Question: After two years coding in CSS, I've decided to tackle my next project using Bootstrap 3. Most everything is going smoothly except for my nav bar, whose design isn't that usual (please see below). I'm having difficulty making it responsive.
When it's a mobile phone, I want to display the logo small at the left and the burger icon to the right. Then I want the red box with the tagline below it. But I can't seem to get it to collapse like that.
Here's my basic code. I have left off my efforts to make it responsive since those have failed and would only confuse people.
Can anyone think up a solution? Thanks!
'''
<div class="bluenavbar">
<div class="container">
<img class="logo img-response" src="images/logo.png">
<ul class="nav navbar-nav" role="tablist">
<li class="active"><a href="#">Home</a></li>
<li><a href="#">About</a></li>
<li><a href="#">Issues</a></li>
<li><a href="#">Editorial</a></li>
<li><a href="#">Sponsors</a></li>
<li><a href="#">Contact</a></li>
</ul>
</div>
</div>
<div class="redbar">
<div class="col-md-6">
<p class="tagline">this is the tagline. this is the tagline. this is the tagline. this is the tagline. this is the tagline. this is the tagline.</p>
</div>
</div>
'''
--
'''
.bluenavbar {
height: 50px;
background-color: #23408f;
color: white;
}
.logo {
float: left;
}
.navbar-nav {
float: right;
}
.redbar {
background-color: #ff0000;
height: 50px;
margin-top: 20px;
color: white;
}
.tagline {
margin-left: 60px;
text-align: center;
margin-top: 5px;
}
'''

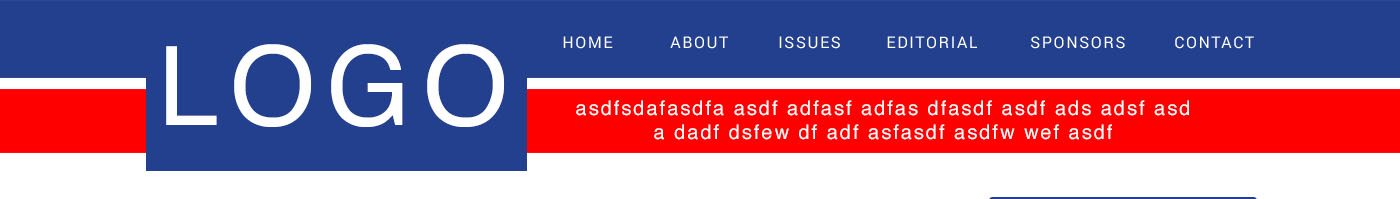
Answer: Try not to make it more complicate than it needs to be. Start with the standard mark up and add the Bootstrap classes to make it as close as you can to your design. Then layer in your customizations.
# DEMO
'''
<nav class="navbar navbar-blue navbar-fixed-top" role="navigation">
<div class="container">
<div class="navbar-header">
<button type="button" class="navbar-toggle collapsed" data-toggle="collapse" data-target="#main-nav">
<span class="sr-only">Toggle navigation</span>
<span class="icon-bar"></span>
<span class="icon-bar"></span>
<span class="icon-bar"></span>
</button>
<img class="logo img-response" src="http://placehold.it/225x150/000099/fff&text=LOGO" />
</div>
<div class="collapse navbar-collapse" id="main-nav">
<ul class="nav navbar-nav navbar-right">
<li class="active"><a href="#">Home</a></li>
<li><a href="#">About</a></li>
<li><a href="#">Issues</a></li>
<li><a href="#">Editorial</a></li>
<li><a href="#">Sponsors</a></li>
<li><a href="#">Contact</a></li>
</ul>
</div><!-- /.navbar-collapse -->
</div><!-- /.container-fluid -->
</nav>
'''
'''
body {
padding-top: 60px;
}
.navbar-blue {
background-color: #000099;
border-color: #000066;
}
.navbar-blue>.container {
position: relative;
}
.logo {
position: absolute;
top: 0;
left: 15px;
height: 50px;
}
.navbar-toggle {
padding: 10px;
margin-top: 0;
margin-bottom: 0;
}
.navbar-blue .navbar-toggle {
border-color: transparent;
color: #fff;
}
.navbar-blue .navbar-nav>li>a {
color: #fff;
}
.nav>li>a:hover, .nav>li>a:focus {
background-color: #000066;
}
.navbar-blue .icon-bar {
background-color: #fff;
height: 4px;
}
.redbar {
background-color: #ff0000;
color: #fff;
height: 50px;
padding: 0 15px;
margin-bottom: 15px;
}
.redbar>p {
text-align: center;
}
@media (min-width: 768px) {
.logo {
height: auto; /*or whatever height you want it*/
}
.redbar {
margin-bottom: 75px;
}
.redbar>p {
max-width: 500px;
}
}
'''
So here I used a pretty basic navbar that I cut and pasted from the doc. Then I added the '.navbar-fixed-top' class to make it stick to the top of the viewport. As described in the doc, I added some padding to the top of the body to adjust for using the navbar-fixed-top class. I then removed the extraneous links that were in the example and substituted your links in the ul that had the '.navbar-right' class on it, which floats the links to the right of the navbar.
From there, I replace the navbar-brand with a logo image and gave it absolute positioning so that it would be "on top" of the other elements, sized it for the mobile view, and used a media query to control it's size when the viewport was more than 768px (remember to try to think mobile-first). I also gave the element inside the navbar that has the '.container' class position relative so that the logo would align to the inside of the container on the left.
Next, I created a custom class called '.navbar-blue' and styled it to have the colors that roughly matched your image. I just copied the .navbar-default styles out of the bootstrapcss file and changed the colors, but normally I would use LESS to customize my colors. If you know LESS or SASS already, you'll love the support that Bootstrap offers for both.
Lastly, I just created the red bar with some basic styles: done and dusted.